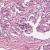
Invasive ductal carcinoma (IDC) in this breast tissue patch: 1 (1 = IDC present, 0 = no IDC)